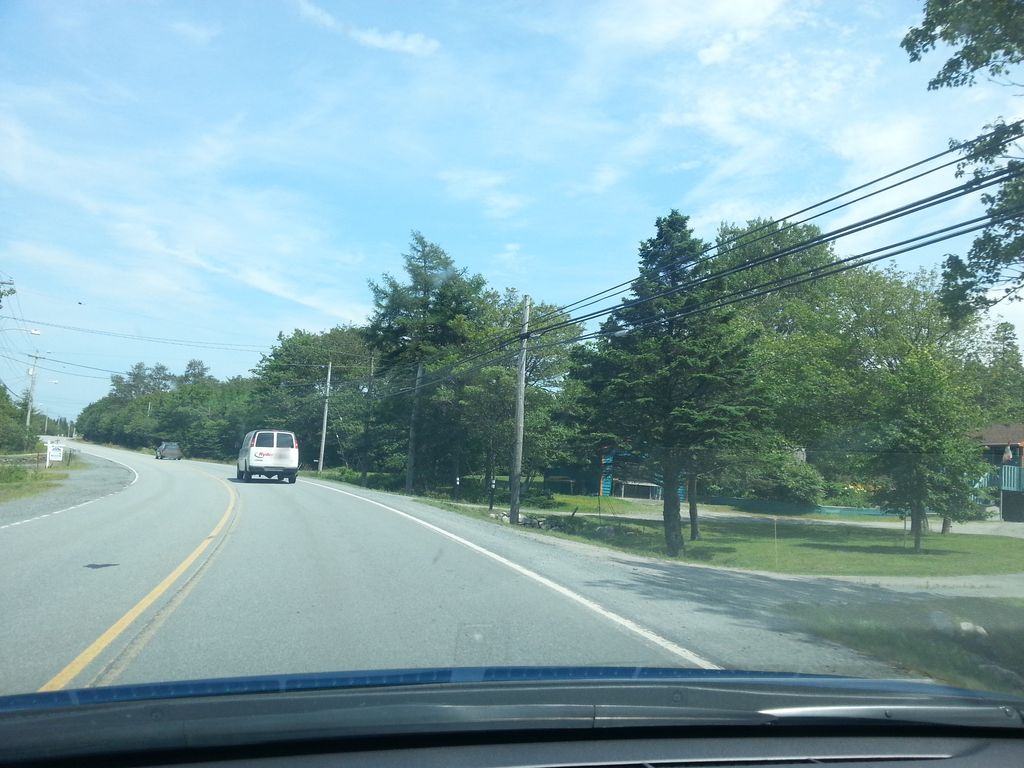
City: halifax